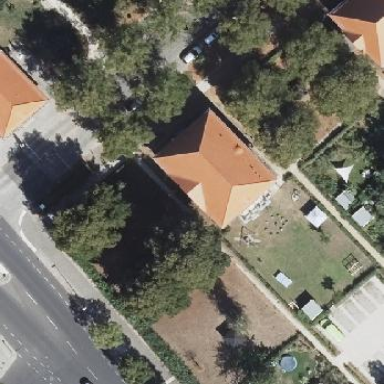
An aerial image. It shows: Dormitory with hipped roof.